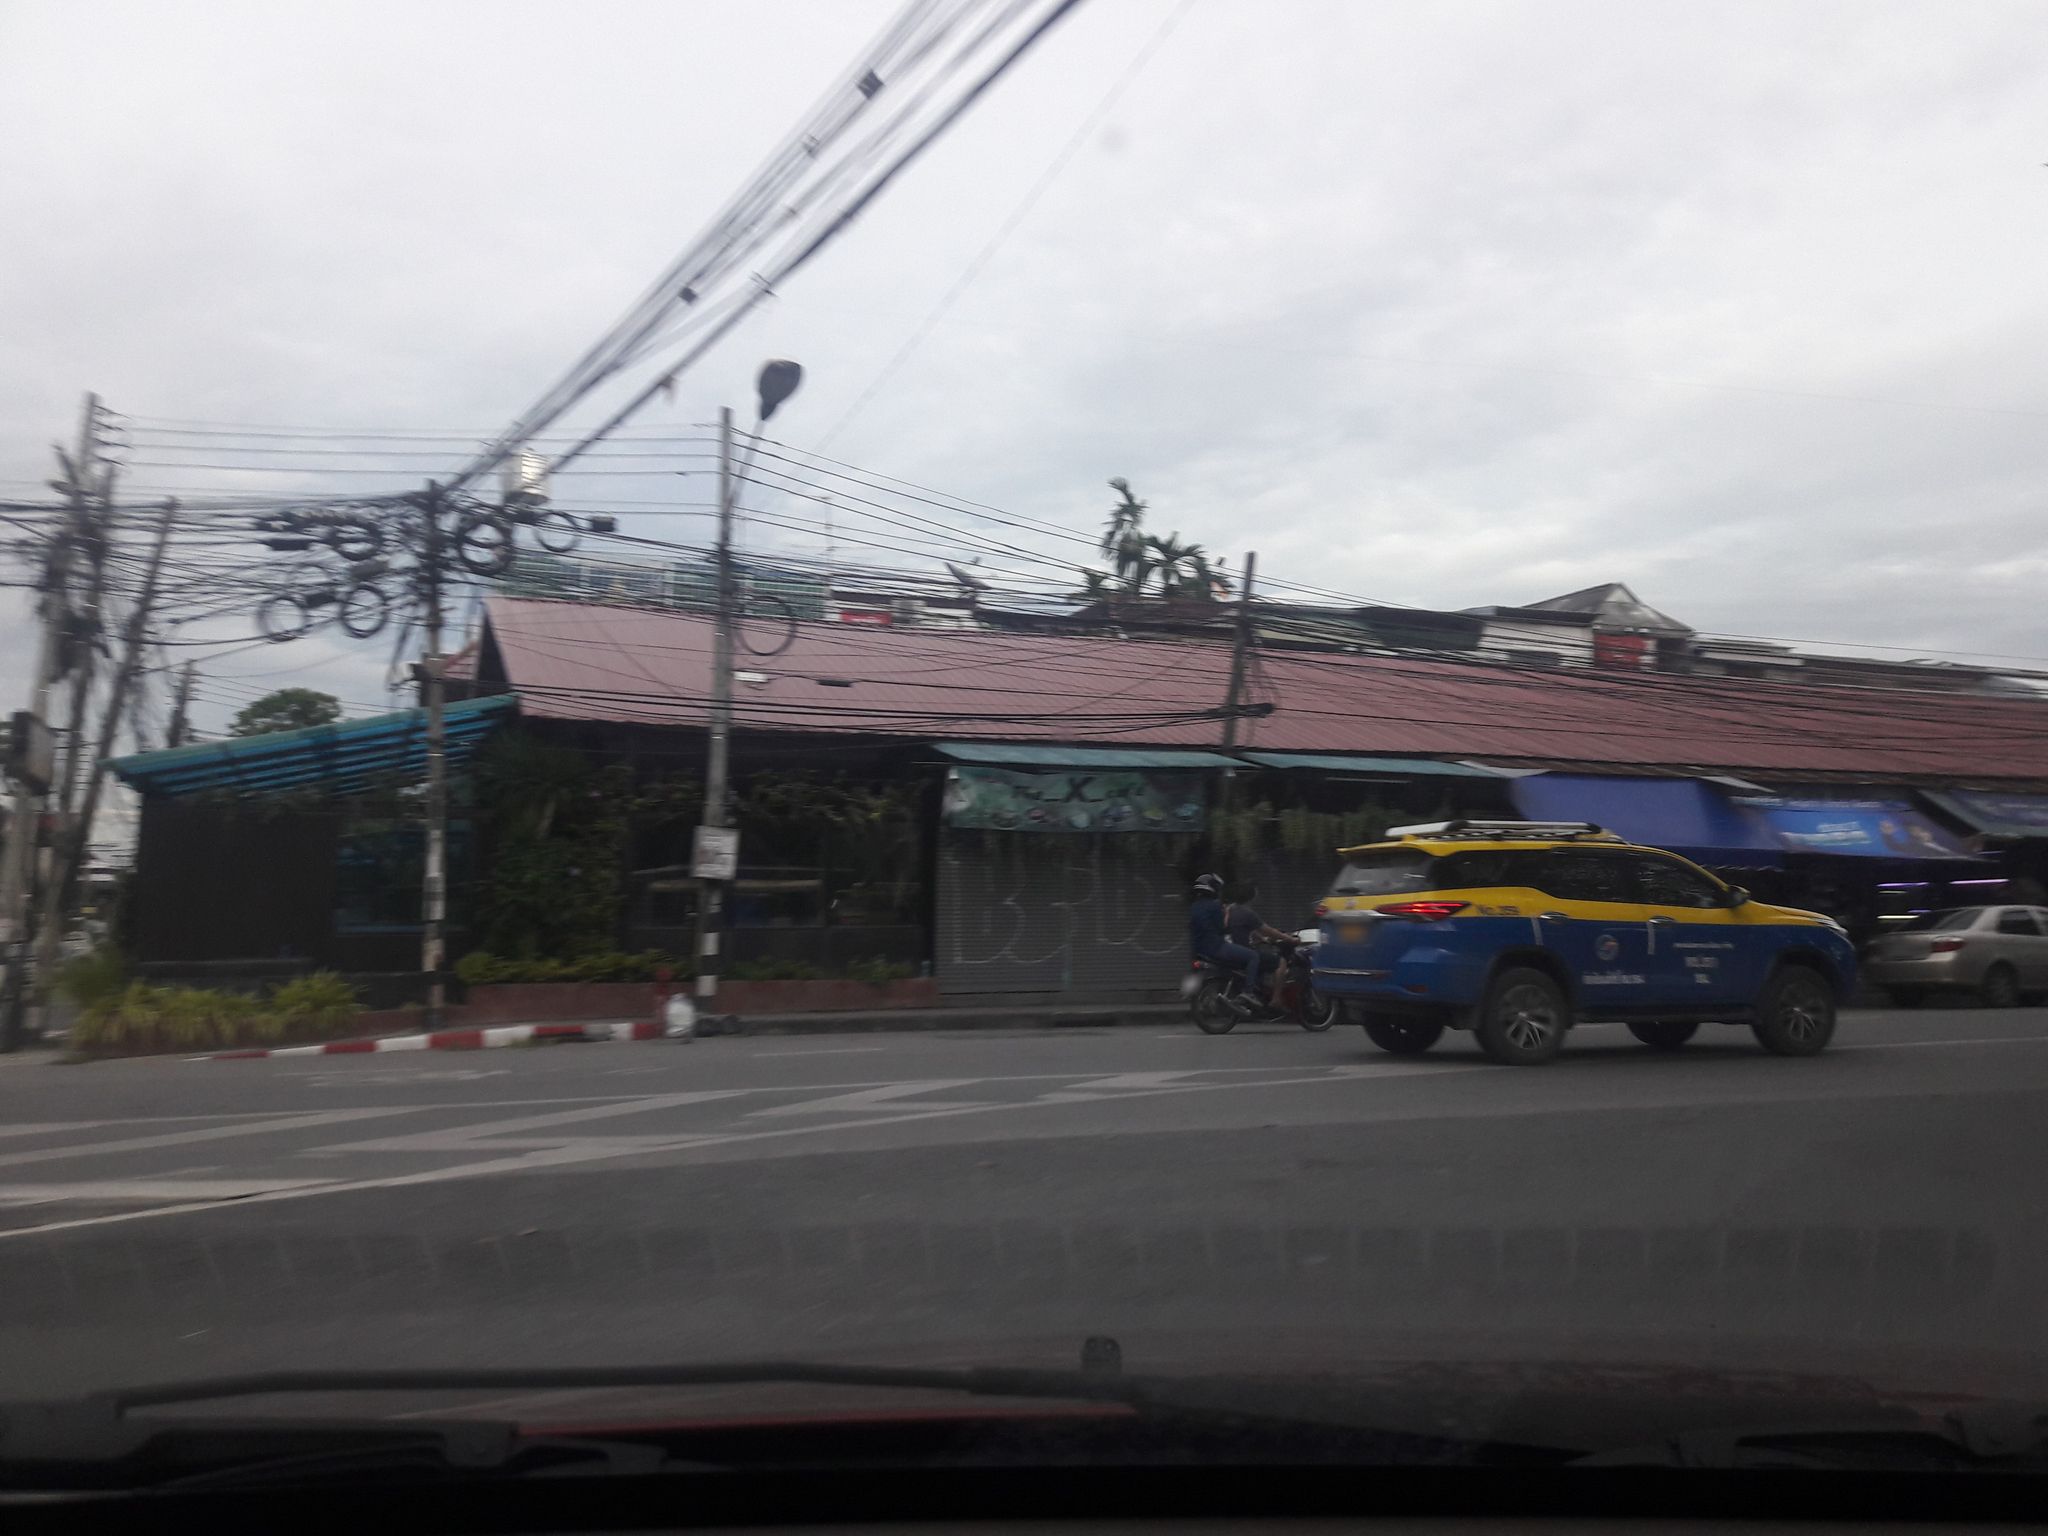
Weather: cloudy
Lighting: day
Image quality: good
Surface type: driving surface
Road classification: secondary_link
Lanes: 1
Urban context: low density rural
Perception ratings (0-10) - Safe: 4.21, Lively: 4.99, Beautiful: 3.09, Boring: 4.3, Depressing: 2.9, Wealthy: 1.11